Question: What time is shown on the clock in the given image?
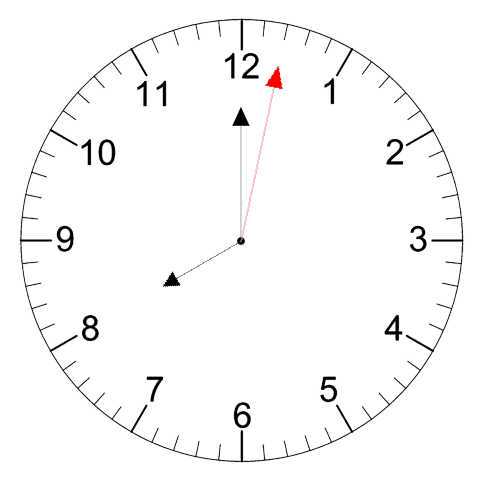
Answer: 08:00:02